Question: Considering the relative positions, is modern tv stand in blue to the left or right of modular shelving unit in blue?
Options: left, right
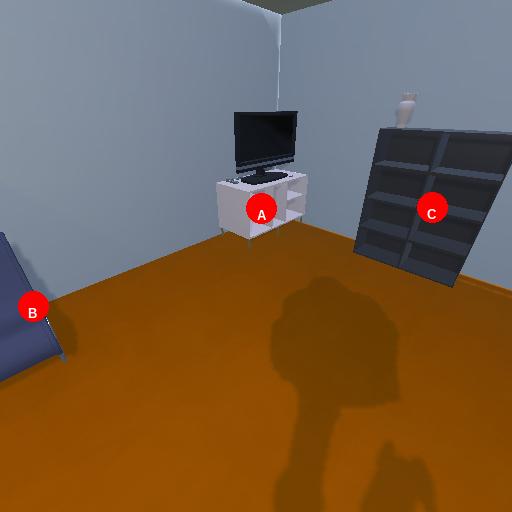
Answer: left